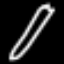
Label: pencil